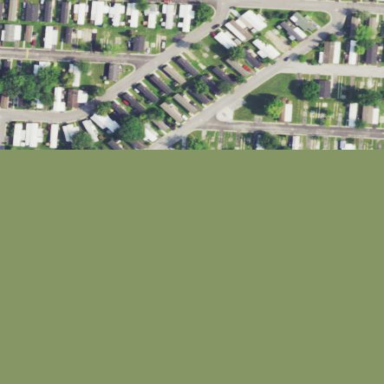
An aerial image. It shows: Trailer park.